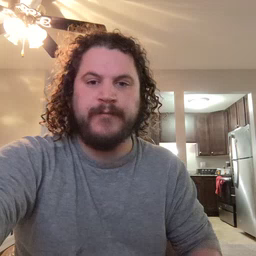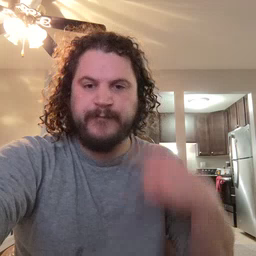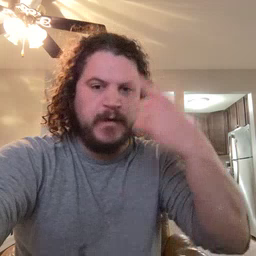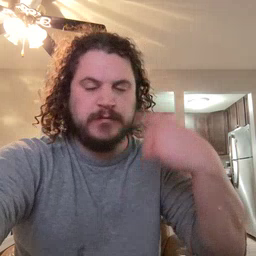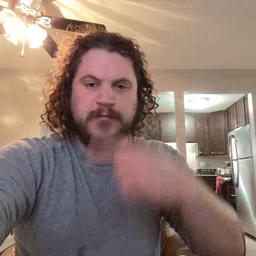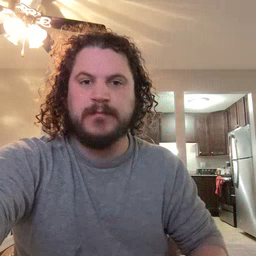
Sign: face